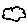
Label: cloud